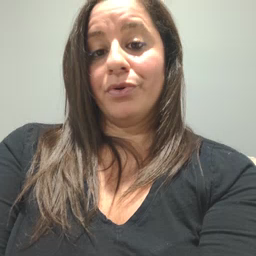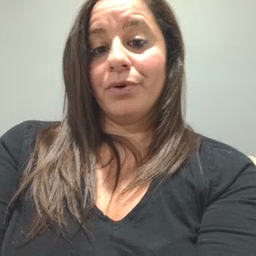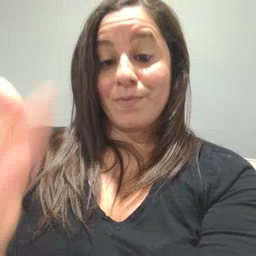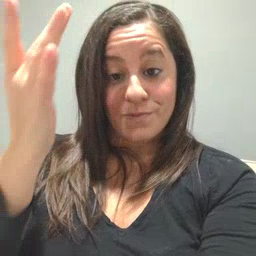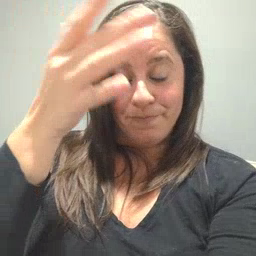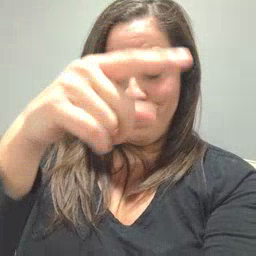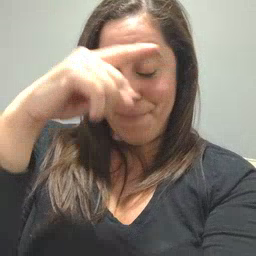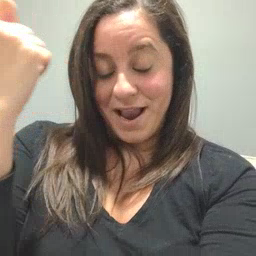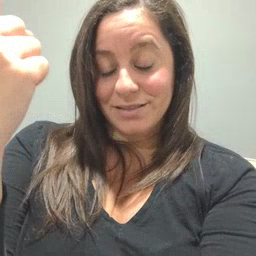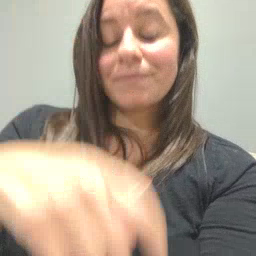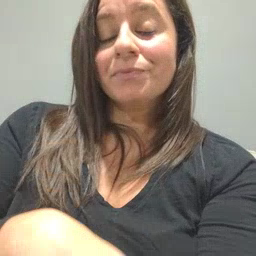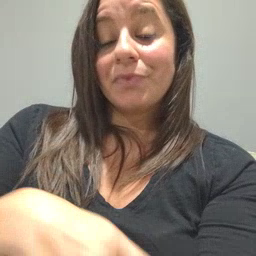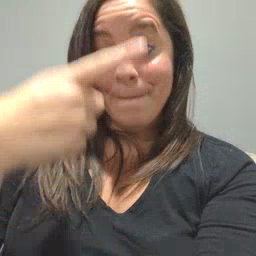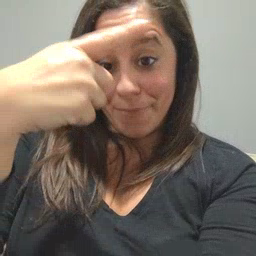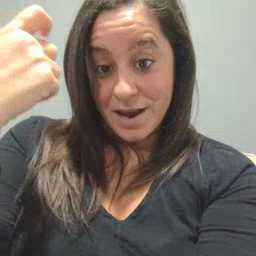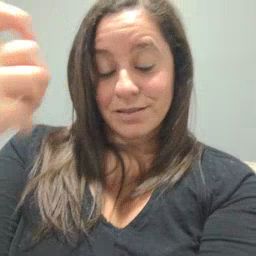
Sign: because